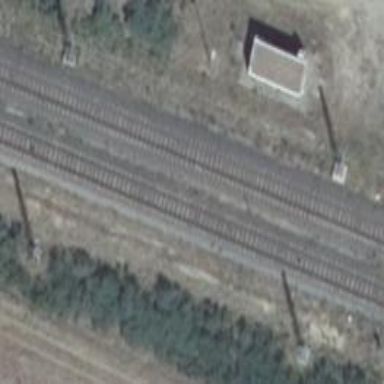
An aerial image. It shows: Railway with electrified contact lines.